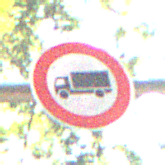
Verkehrszeichen: VerbotFuerKraftfahrzeugeUeberDreiKommaFuenfTonnen
Umgebung: Outdoor, Suburban
Tageszeit: SunriseSunset
Wetter: Clear
Licht: Natural
Jahreszeit: NotSpecified
Kontrast: HighContrast